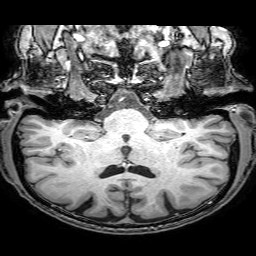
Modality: T1w
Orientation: sagittal
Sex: male
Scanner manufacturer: philips
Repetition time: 0.008122 s
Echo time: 0.00373 s